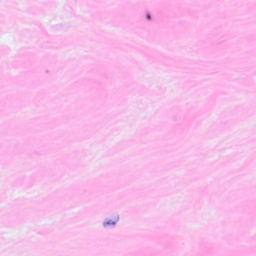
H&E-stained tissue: Breast